Field crop: maize
Growth stage: 1
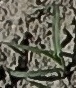
Species: sorghum